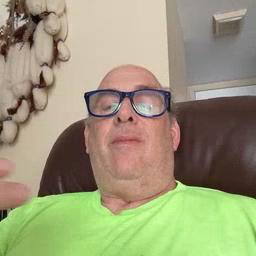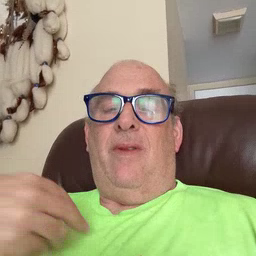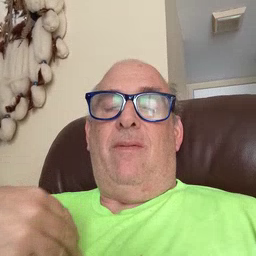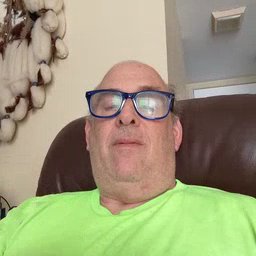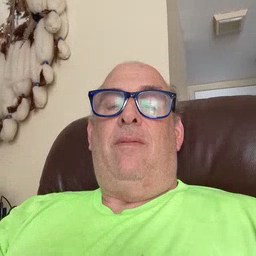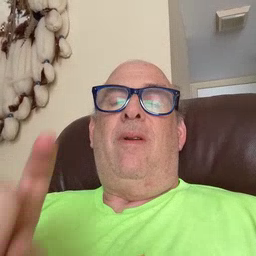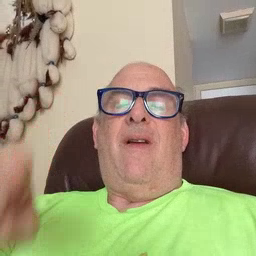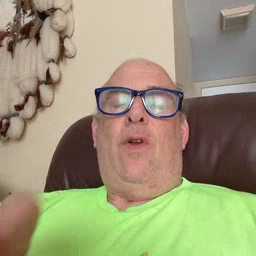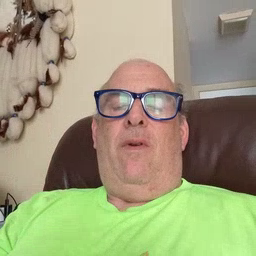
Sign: haveto